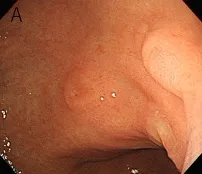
Gastroscopy and pathological findings. Two lesions of type 0-IIa gastric tumor (A).
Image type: endoscopy (gi_endoscopy)